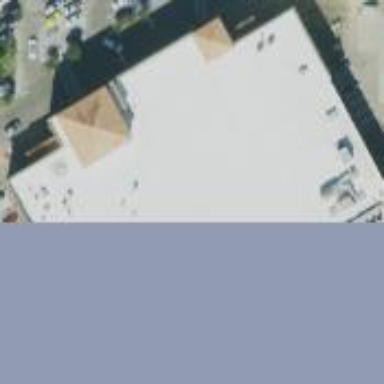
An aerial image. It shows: Building that houses supermarket.